Question: I have been trying to position sidenav using answers from <URL>. Currently I'm able to fix the menu position to the page simply by:
'''
<div style="position: fixed" ..>
..
</div>
'''
or by adding this to the corresponding css rule. It works ok but the position start right after the jumbotron subhead and stays there when I scroll. I want it not to override the jumbotron at the top of the page and move to a fixed position at the top of the page when I scroll down (just like in the <URL>
I have tried to copy the source of the documentation and added 'docs.css' file in the page as well but it doesn't work for some reason. How can I do this?
Here's a figure to make it clear

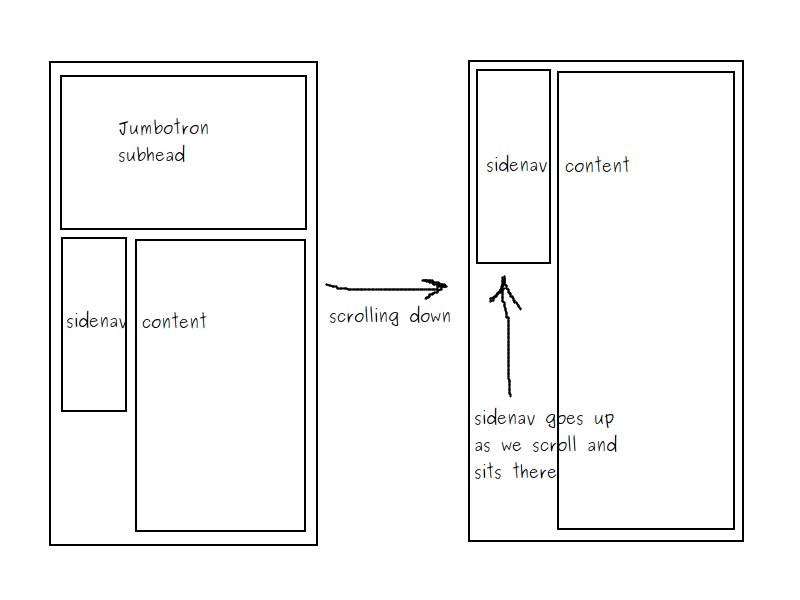
Answer: Here is something to get you started: <URL>
I've used the <URL> which is really interesting and gives you lots of options.
The important stuff in my example is in the HTML I've specified the div I want to spy on
'''
<div "span3" id="side-nav" data-spy="affix" data-offset-top="200">
<!-- nav here -->
</div>
'''
and specified the data-offset-top which is the distance you need to scroll before the div is affixed.
The class will be added to the div when it's affixed so in the CSS I've specified what happens then.
'''
#side-nav.affix{
top:10px;
}
'''
You generally need to reposition the affixed div on the page because by default bootstrap will define its position as which brings it out of normal flow.
I also added some CSS using media requests to fine tune what happens as the view point narrows. The example on the Bootstrap site removes the affixed behaviour of the side-nav for the narrowest screens. I repeated that here.
Good luck!